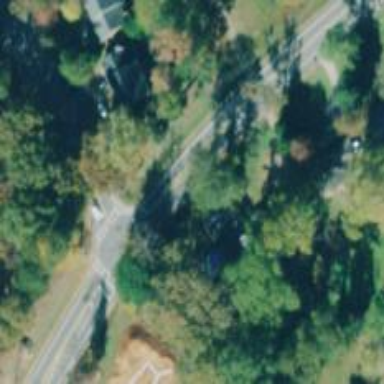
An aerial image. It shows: Tertiary road.